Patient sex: F
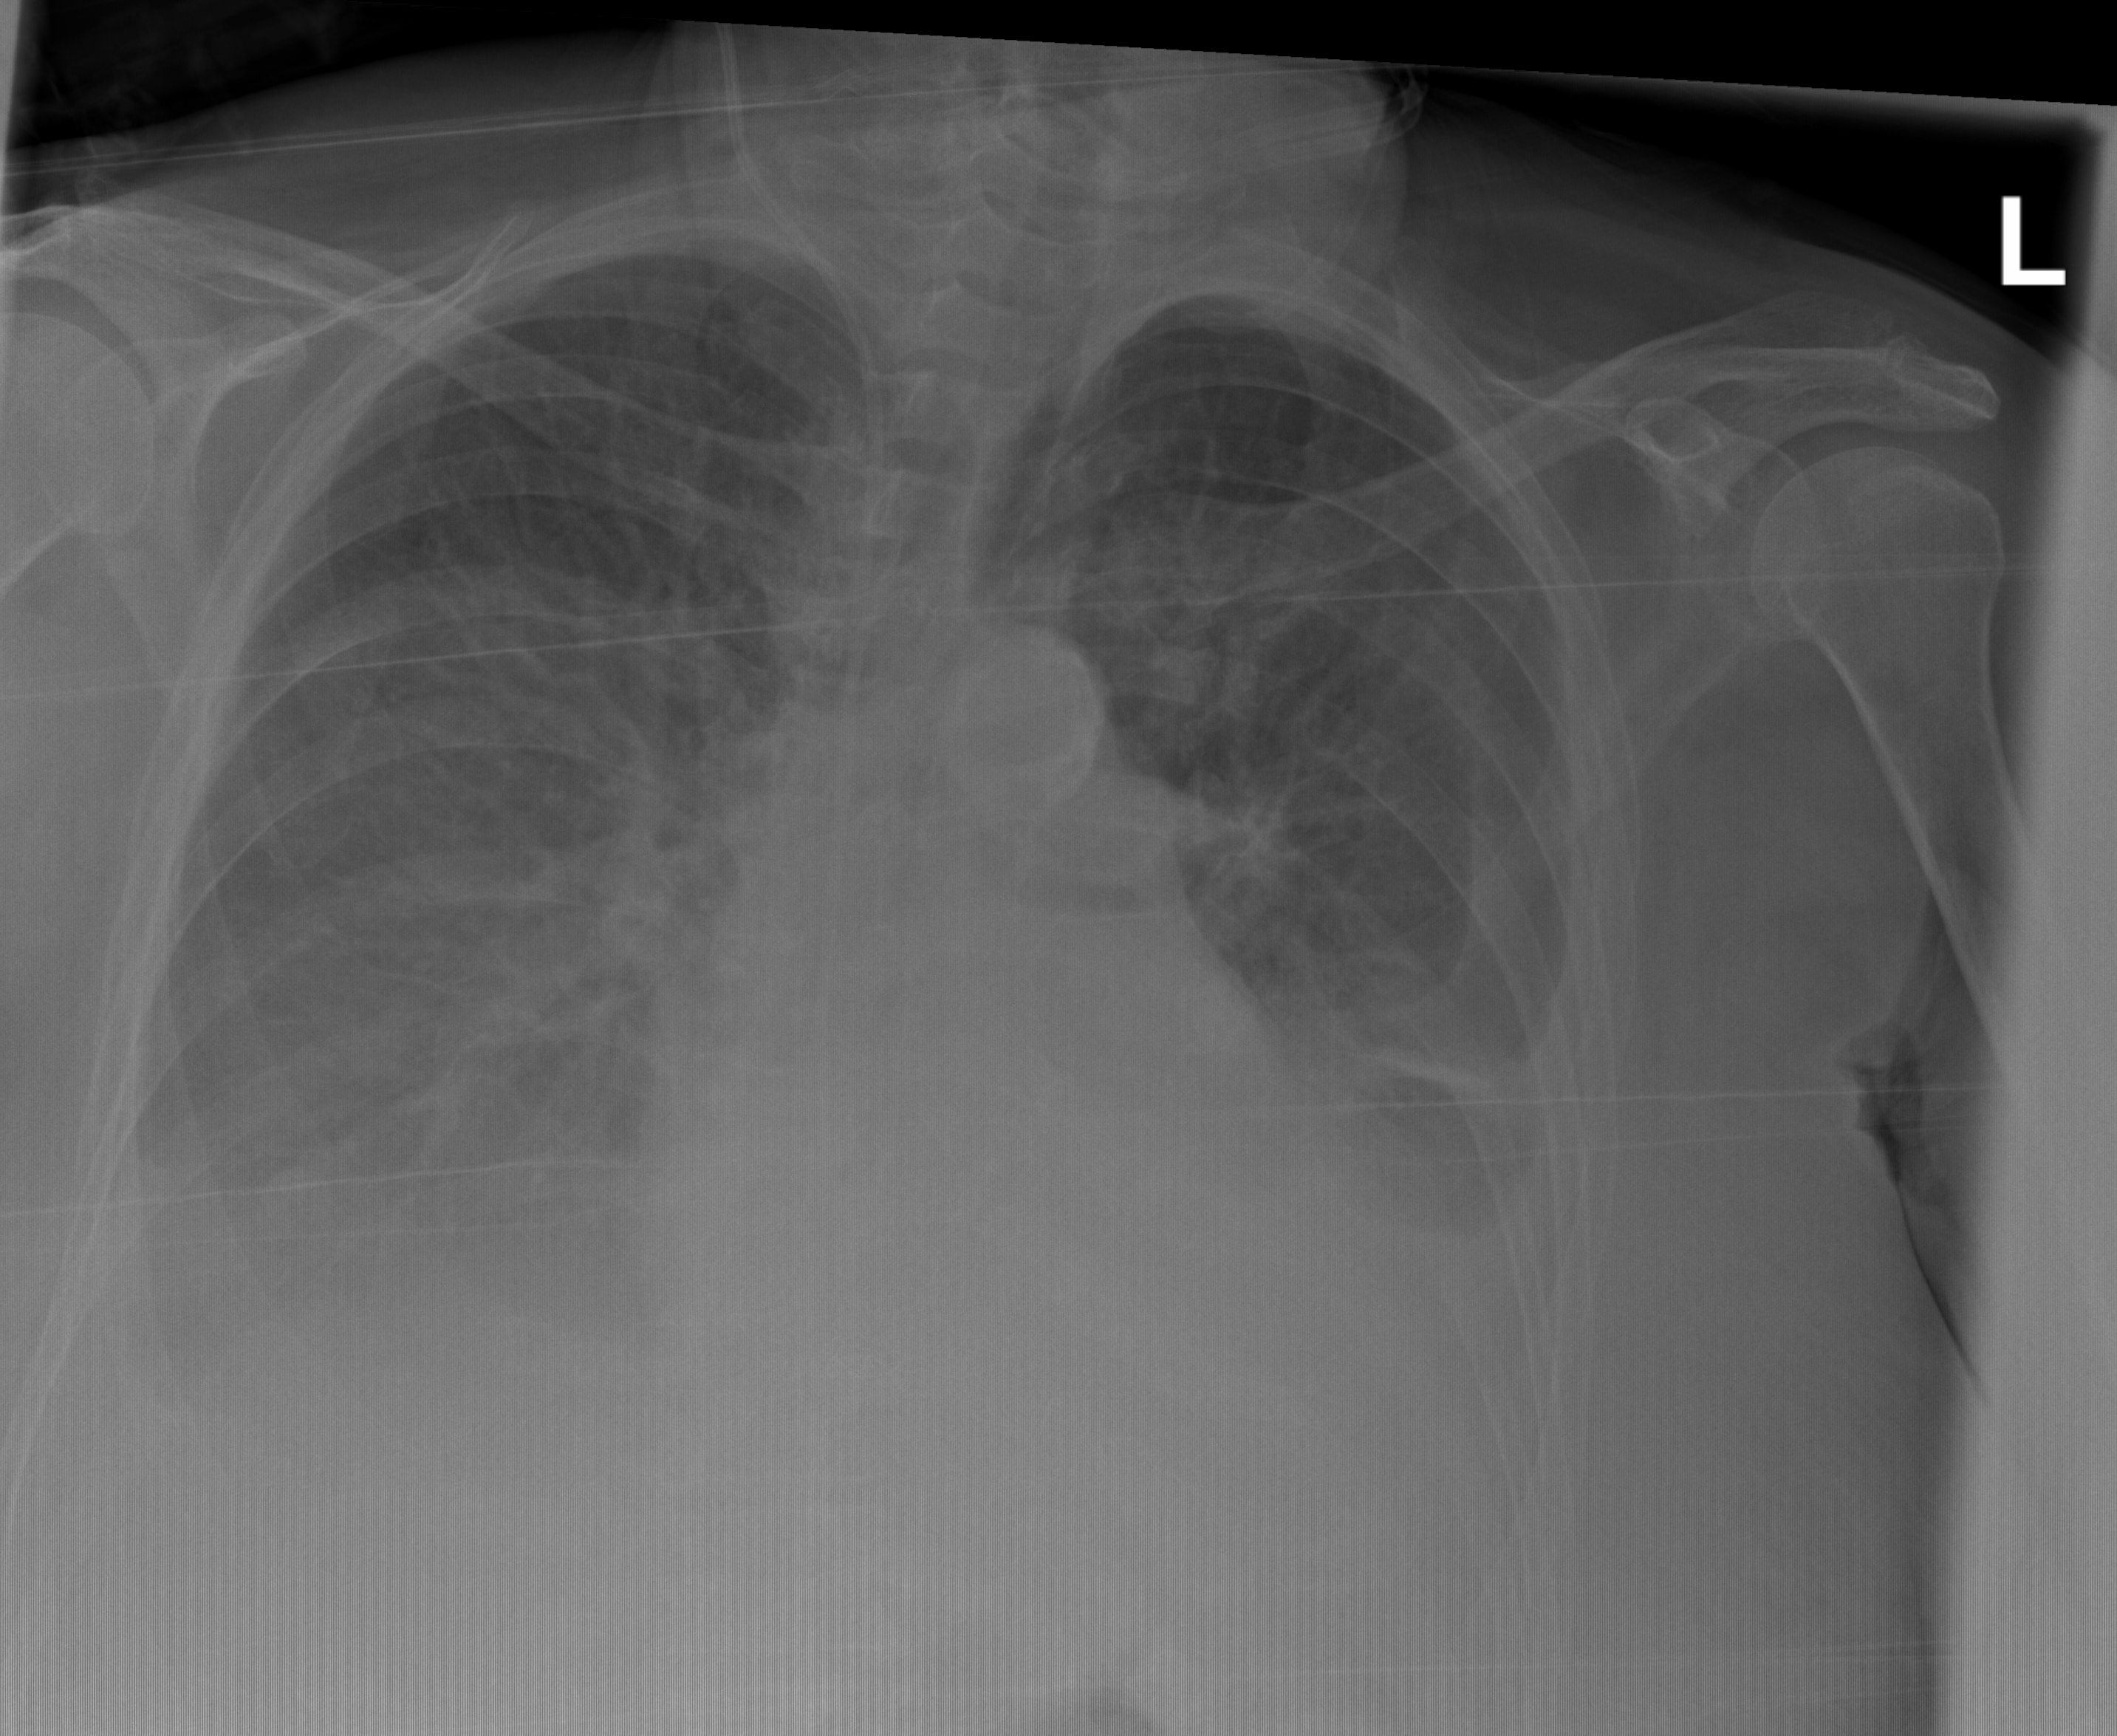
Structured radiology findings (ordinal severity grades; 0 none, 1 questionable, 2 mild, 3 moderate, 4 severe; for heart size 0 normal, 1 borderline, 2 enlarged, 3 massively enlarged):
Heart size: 2
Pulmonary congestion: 2
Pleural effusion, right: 2
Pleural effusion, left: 3
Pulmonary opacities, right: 1
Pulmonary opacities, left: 1
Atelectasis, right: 2
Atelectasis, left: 3